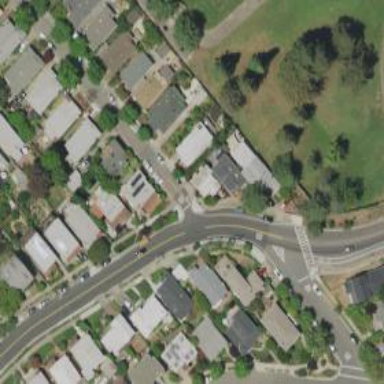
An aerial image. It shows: Residential road with separate asphalt sidewalk.